Question: I'm trying to use Microsoft.Office.Interop.Excel. It seems to load fine but when I try to use it, all the defaults parameters are not working. Here is a screenshot that shows all those bad values

Whenever I try to ommit them, the compiler tells me that the function needs more than 1 parameter.
This function is Open as in :
'''
Microsoft.Office.Interop.Excel.Application excel = new Microsoft.Office.Interop.Excel.Application();
Workbook wb = excel.Workbooks.Open("ss.xlsx");
'''
How can I use the default value for those 14 parameters?
EDIT
I'm using C# 3.5 (2008) with Office 2010
Accepted Solution :
Type.Missing works
I also had this issue <URL>
The problem is that my windows is french but office is in english so hell breaks loose.
Solution is
'''
CultureInfo ci = new CultureInfo("en-US");
System.Threading.Thread.CurrentThread.CurrentCulture = ci;
'''
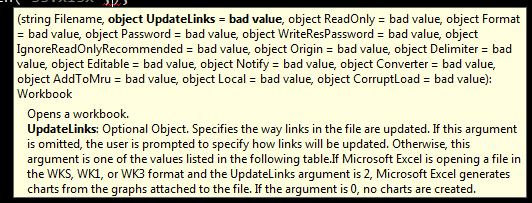
Answer: use 'System.Type.Missing' or 'System.Reflection.Missing.Value' for any parameters you want to ommit.
But it looks like you are using wrong (Lower) version Excel Interop to open "xlsx" (should use version 12 for office 2007 support)